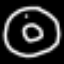
Label: donut